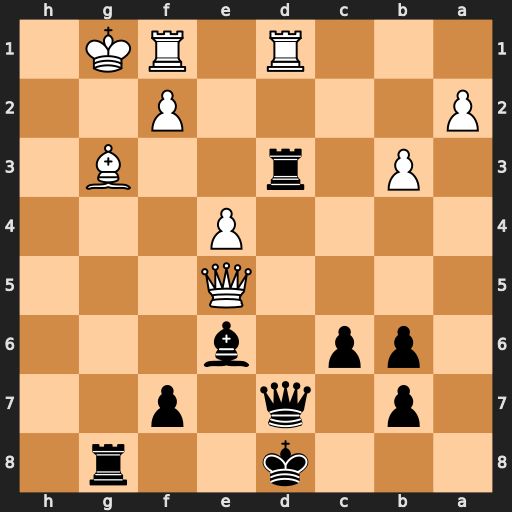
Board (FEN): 3k2r1/1p1q1p2/1pp1b3/4Q3/4P3/1P1r2B1/P4P2/3R1RK1
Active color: b
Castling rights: -
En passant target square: -
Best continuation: Rgxg3+ Qxg3 Rxd1